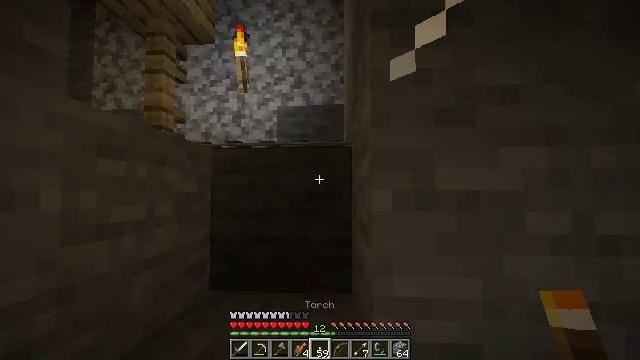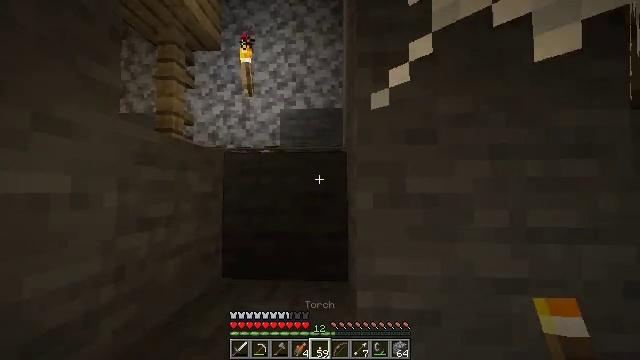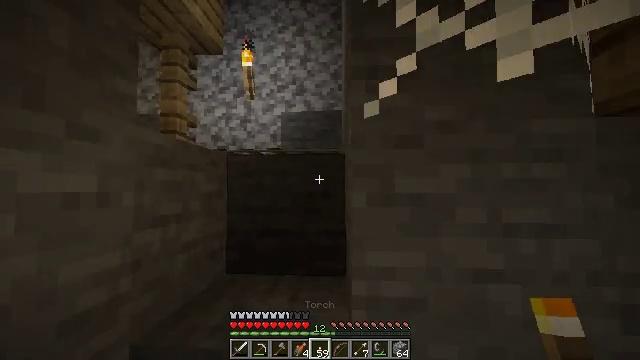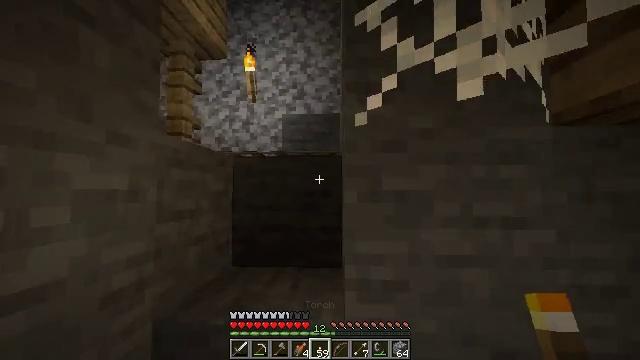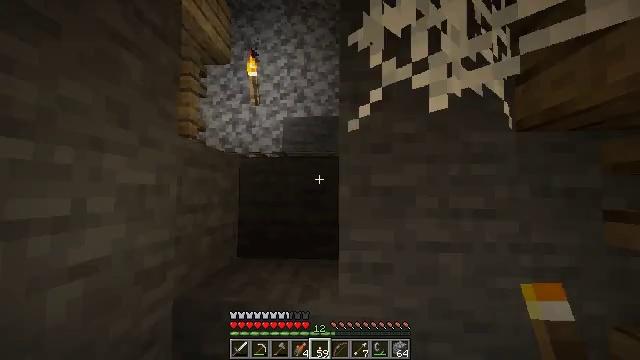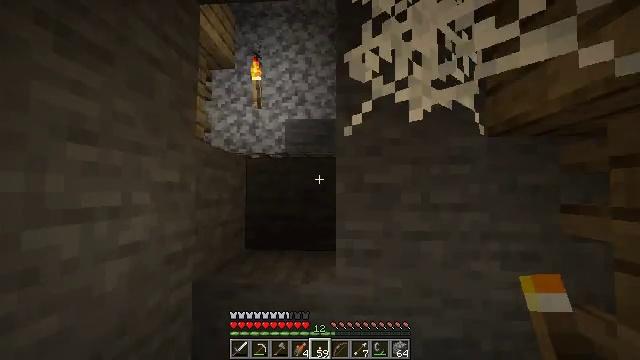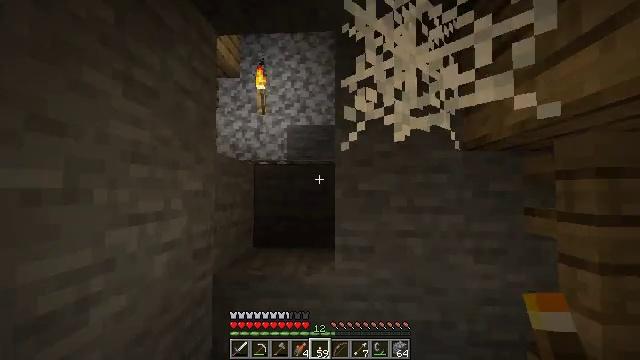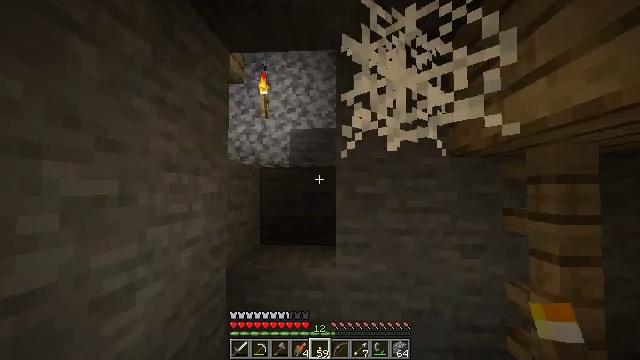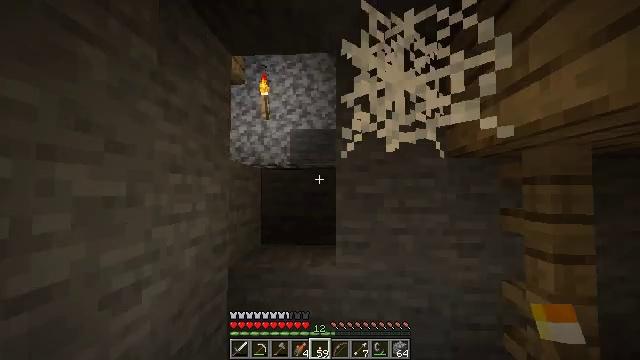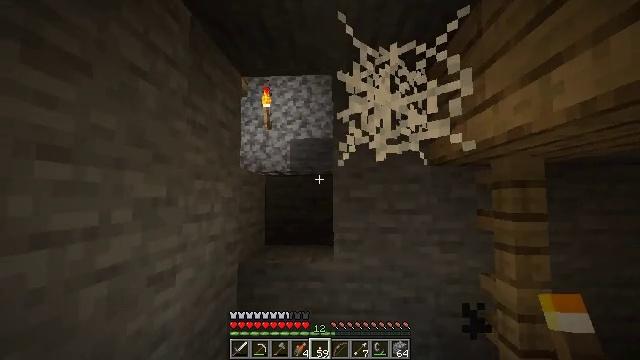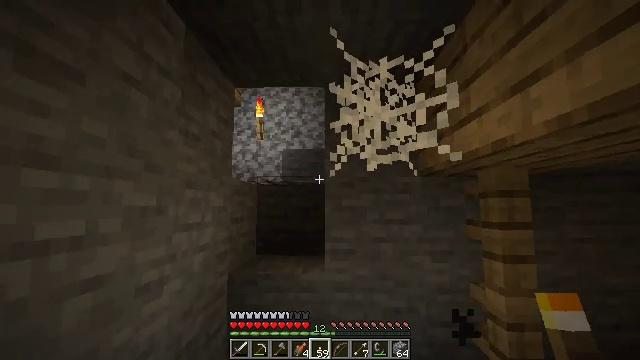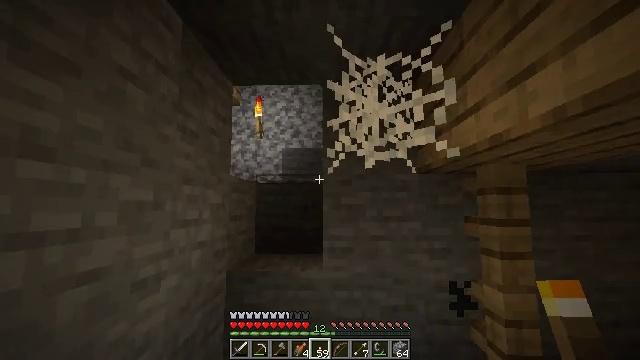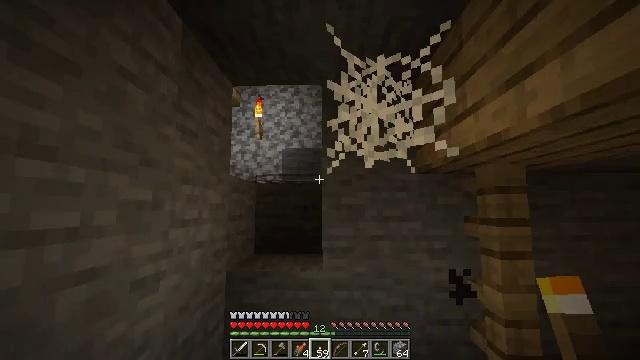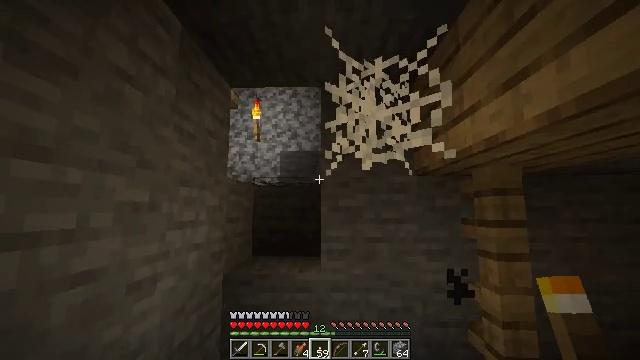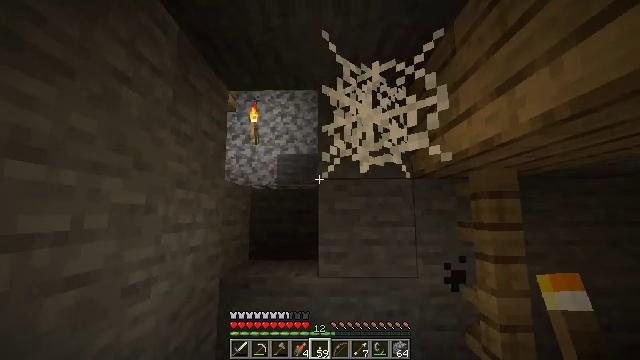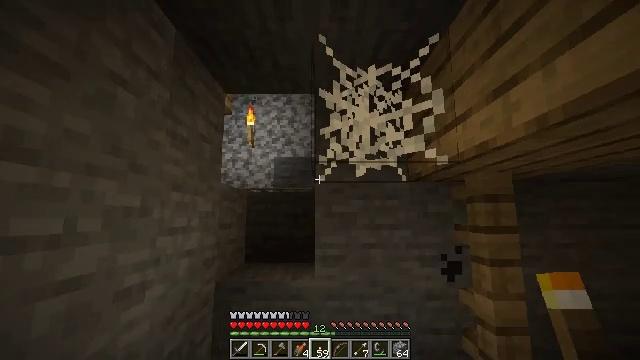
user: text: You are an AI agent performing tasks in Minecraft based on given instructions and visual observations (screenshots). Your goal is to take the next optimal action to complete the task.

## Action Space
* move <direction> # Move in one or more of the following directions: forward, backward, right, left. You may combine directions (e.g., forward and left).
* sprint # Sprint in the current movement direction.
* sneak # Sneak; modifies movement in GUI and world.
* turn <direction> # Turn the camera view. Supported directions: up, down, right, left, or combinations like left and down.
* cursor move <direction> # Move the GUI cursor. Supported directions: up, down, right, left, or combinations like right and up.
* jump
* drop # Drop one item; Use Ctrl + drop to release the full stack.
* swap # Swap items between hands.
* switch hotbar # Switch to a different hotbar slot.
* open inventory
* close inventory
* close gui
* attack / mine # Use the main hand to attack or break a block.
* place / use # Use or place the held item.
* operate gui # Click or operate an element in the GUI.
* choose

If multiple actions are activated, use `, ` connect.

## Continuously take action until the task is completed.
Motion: motion action
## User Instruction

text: Clear out the cobweb from the stronghold.
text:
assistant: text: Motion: move back
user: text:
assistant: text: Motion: move back
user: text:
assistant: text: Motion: move back
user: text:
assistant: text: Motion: move back
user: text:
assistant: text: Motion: move back
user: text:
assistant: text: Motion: move back
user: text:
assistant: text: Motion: move back
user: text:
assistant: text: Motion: move back
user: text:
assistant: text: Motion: move back, turn up
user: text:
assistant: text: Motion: move back, turn right and up
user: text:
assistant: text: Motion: move back
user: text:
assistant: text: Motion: no_op
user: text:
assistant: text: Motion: no_op
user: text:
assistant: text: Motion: no_op
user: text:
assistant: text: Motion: no_op
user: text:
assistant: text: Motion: turn right and up
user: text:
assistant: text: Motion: turn right and up
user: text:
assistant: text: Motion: turn right and up
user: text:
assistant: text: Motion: turn right
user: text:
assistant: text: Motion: no_op
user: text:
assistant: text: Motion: no_op
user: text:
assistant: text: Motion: no_op
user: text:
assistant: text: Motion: no_op
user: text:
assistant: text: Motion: no_op
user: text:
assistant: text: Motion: no_op
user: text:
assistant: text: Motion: no_op
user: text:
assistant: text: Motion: no_op
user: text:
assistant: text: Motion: switch to hotbar 2
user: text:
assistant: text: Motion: switch to hotbar 2
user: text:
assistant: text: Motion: switch to hotbar 2